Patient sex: M
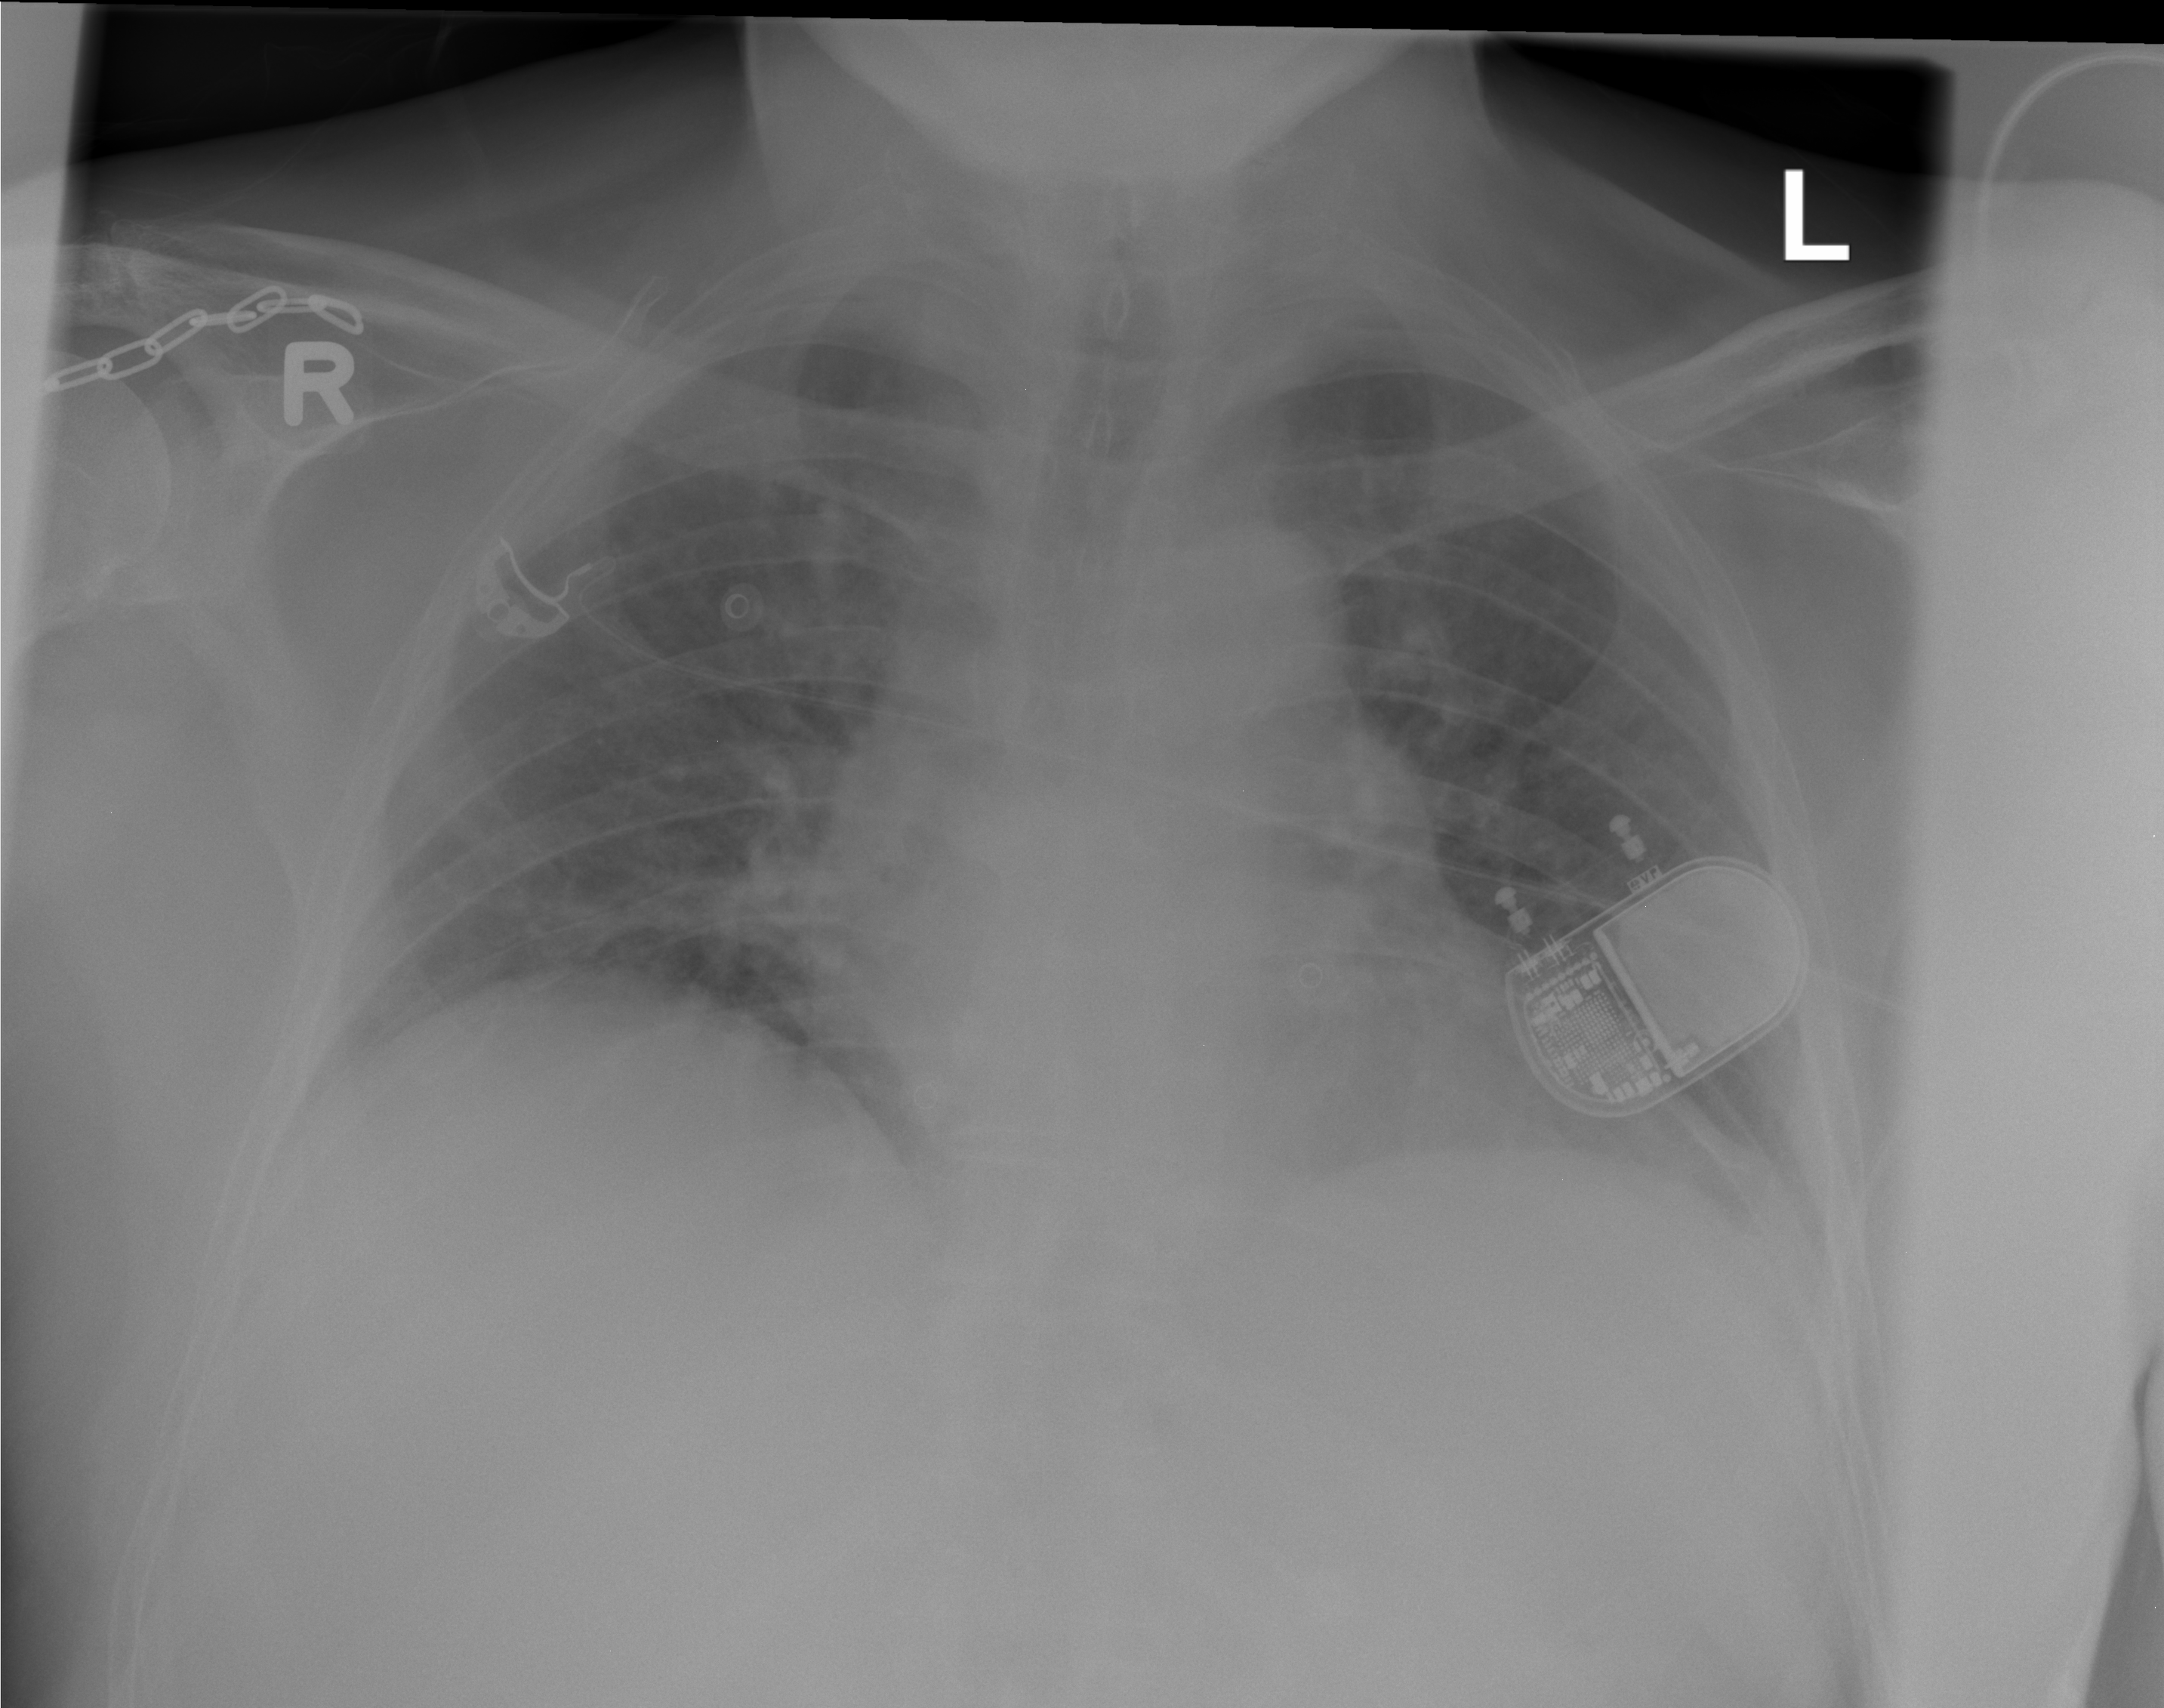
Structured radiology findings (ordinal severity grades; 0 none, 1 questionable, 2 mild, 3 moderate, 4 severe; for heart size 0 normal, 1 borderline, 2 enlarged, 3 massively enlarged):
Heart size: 0
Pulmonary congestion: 2
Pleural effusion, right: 0
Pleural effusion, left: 0
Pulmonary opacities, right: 0
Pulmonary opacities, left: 0
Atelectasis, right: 0
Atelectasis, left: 0